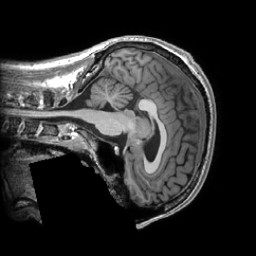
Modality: T1w
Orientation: sagittal
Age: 29
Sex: male
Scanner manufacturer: ge
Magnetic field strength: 3 T
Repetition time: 0.007348 s
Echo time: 0.003036 s